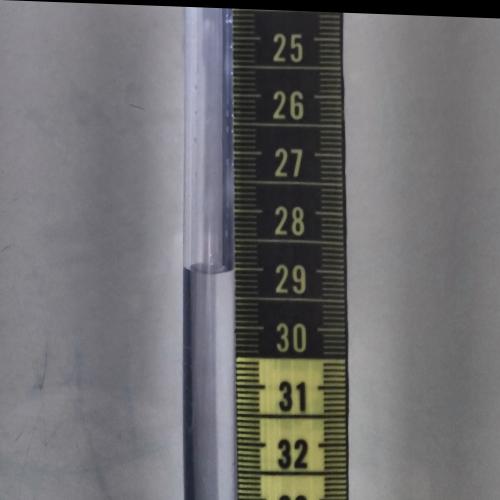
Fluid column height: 29.0 cm